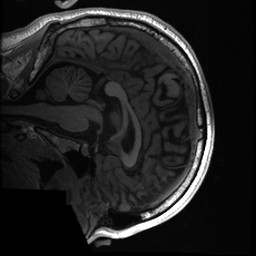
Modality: T1w
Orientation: sagittal
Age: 31
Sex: male